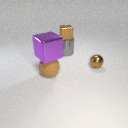
large purple metal cube in front of small brown metal cube